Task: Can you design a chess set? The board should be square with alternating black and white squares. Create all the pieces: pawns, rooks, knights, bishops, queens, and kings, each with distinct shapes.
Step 998:
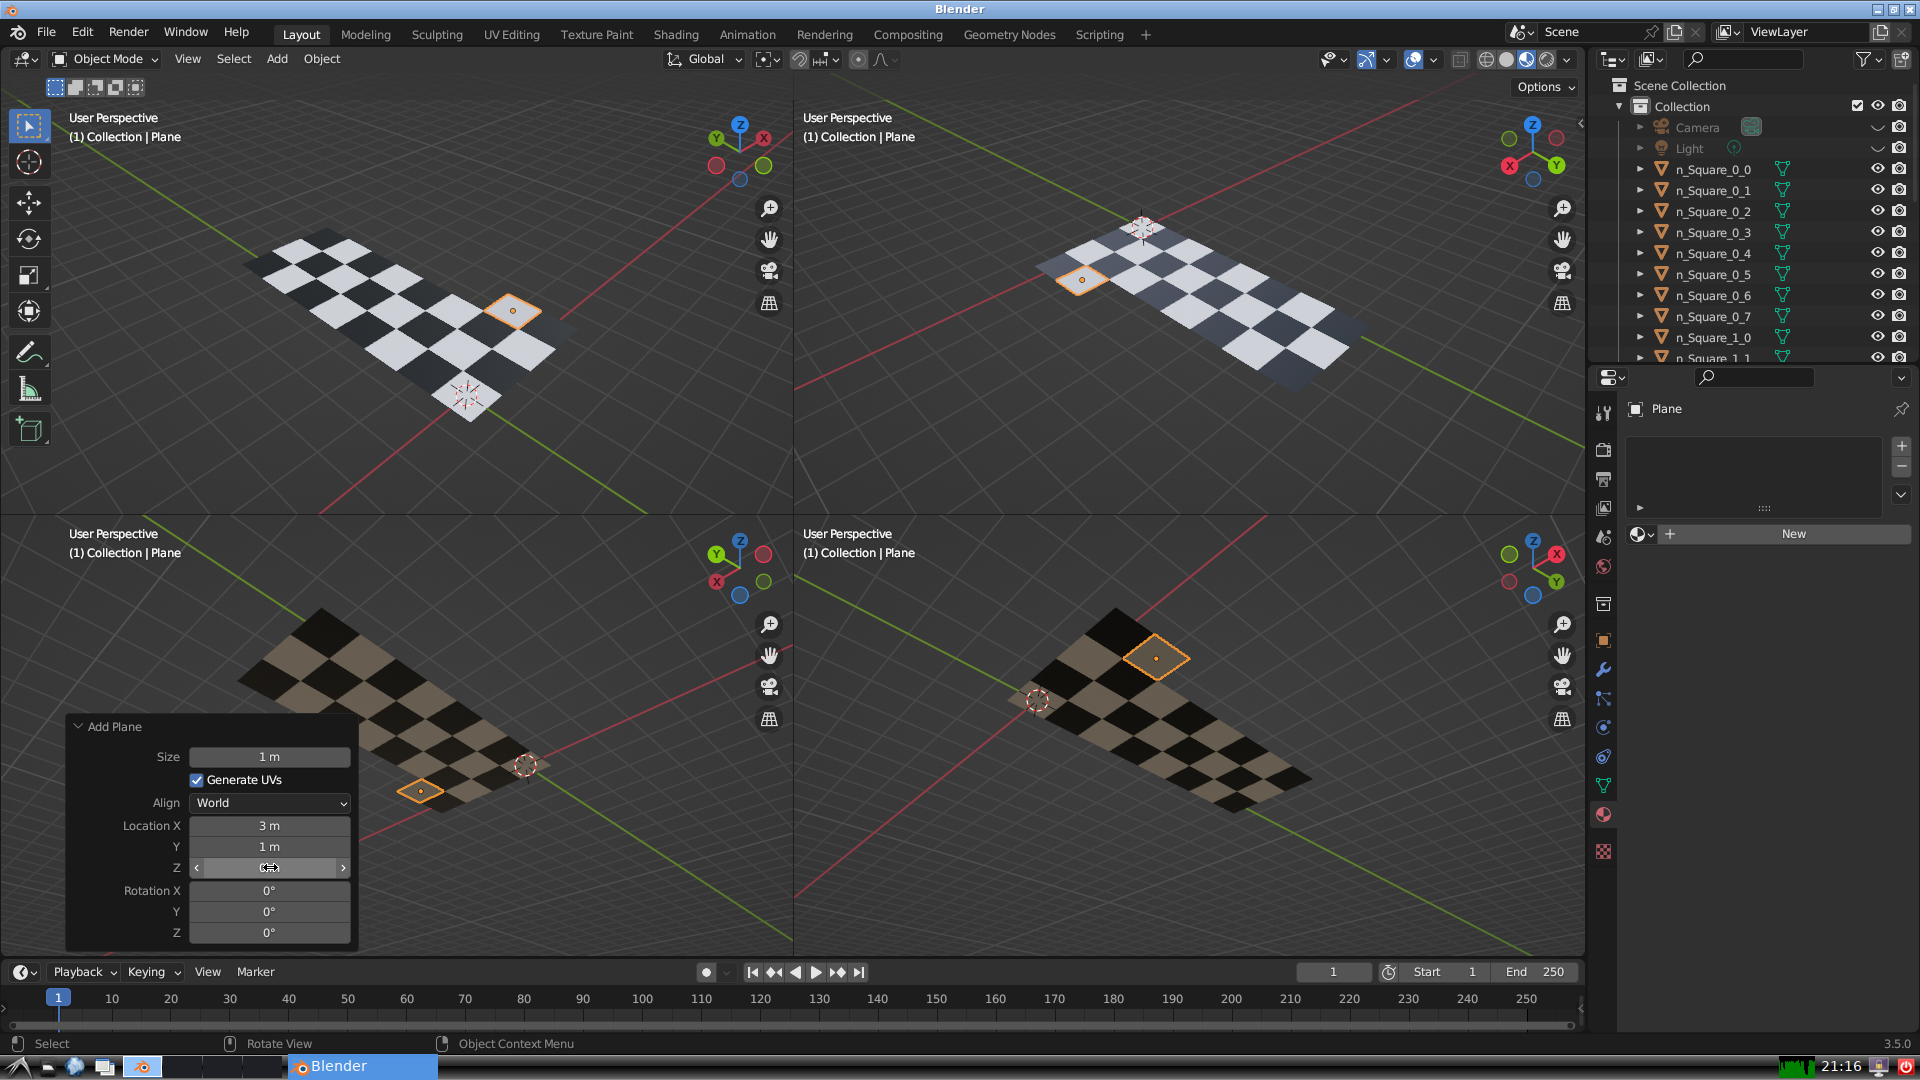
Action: click: no